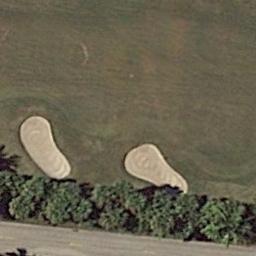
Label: golf_course